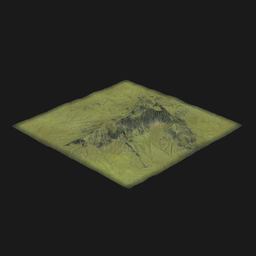
Label: nature